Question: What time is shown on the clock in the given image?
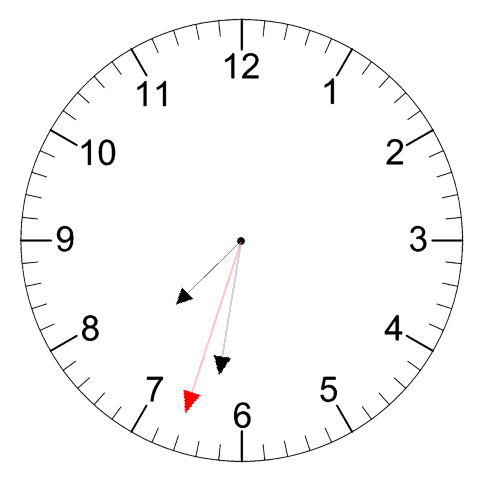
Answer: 07:31:33